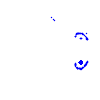
Particle: electron